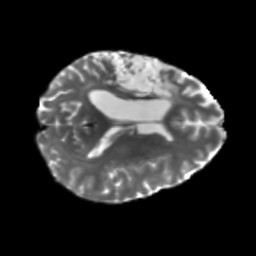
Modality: T2w
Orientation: axial
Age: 56
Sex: female
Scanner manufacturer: siemens
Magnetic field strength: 3 T
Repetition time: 5.25 s
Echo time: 0.08 s